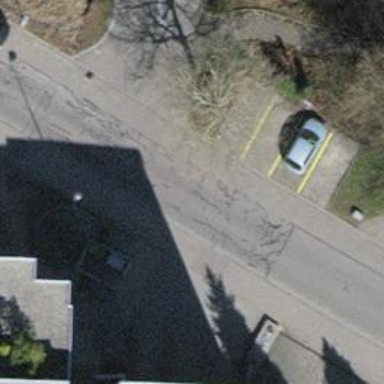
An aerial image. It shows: Street-side parking area.